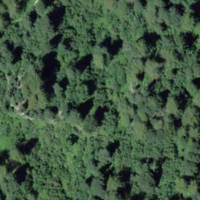
EUNIS habitat code: 43
Species observed at this site:
Saxifraga rotundifolia
Parnassia palustris
Stellaria nemorum